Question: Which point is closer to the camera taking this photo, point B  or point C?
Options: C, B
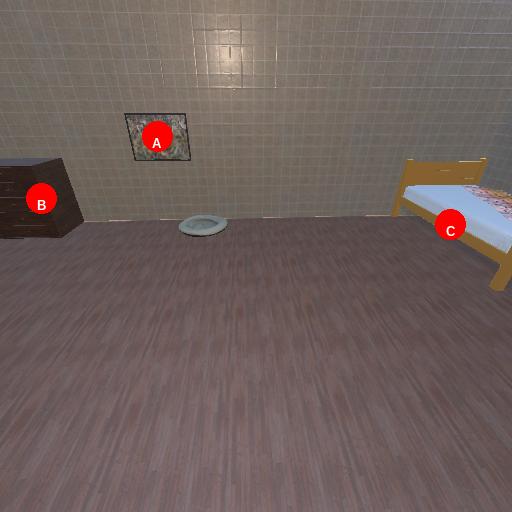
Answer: C